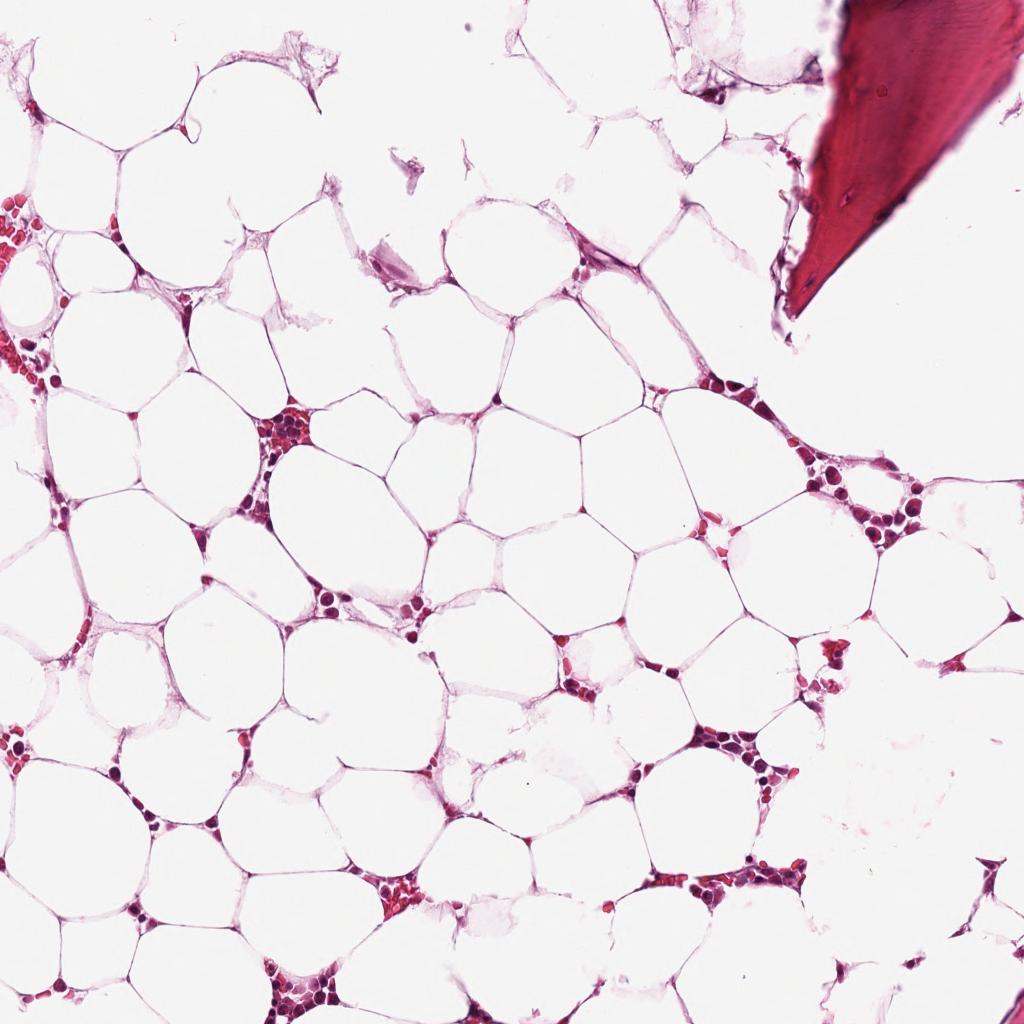
Label: Non-Tumor